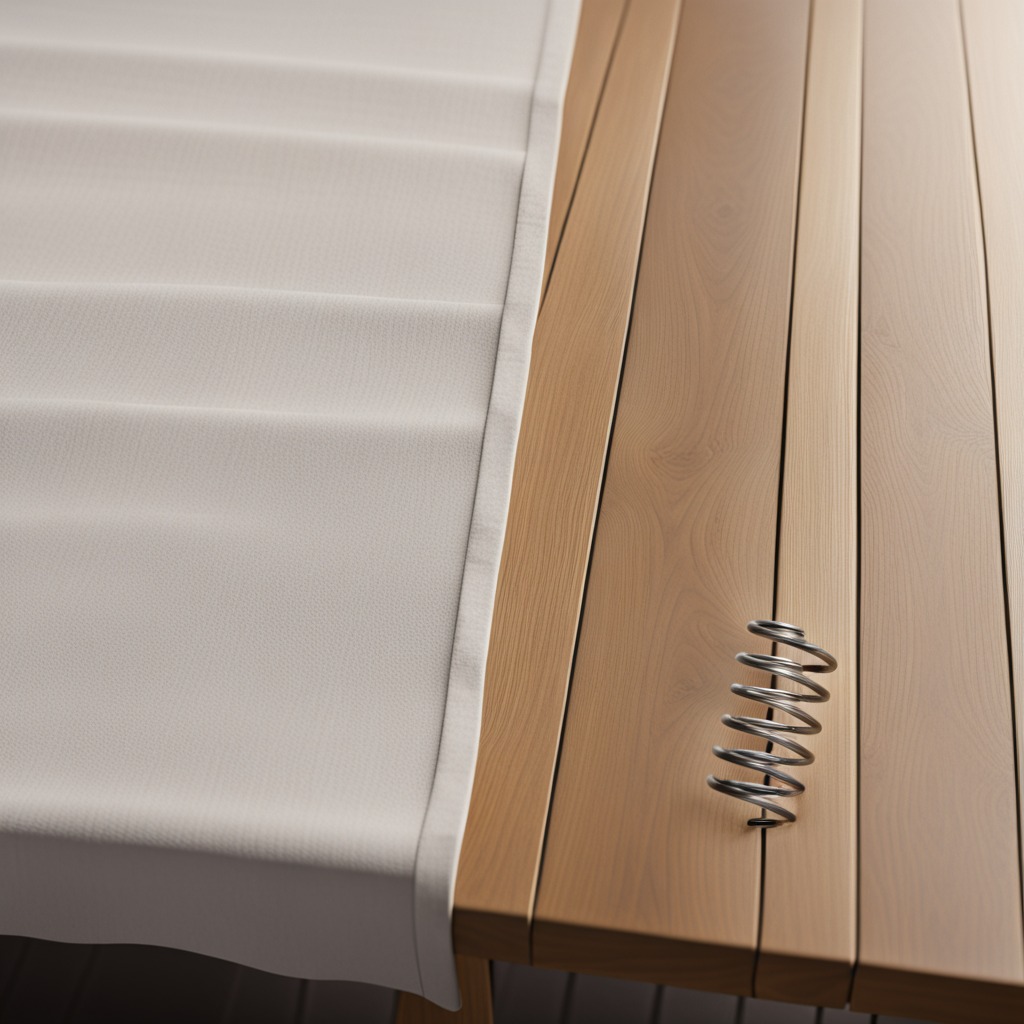
A coiled metal spring is lying on the wooden table in an outdoor workshop during daytime bright natural light soft shadows worn but beneath the cloth.